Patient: sex M, age 73
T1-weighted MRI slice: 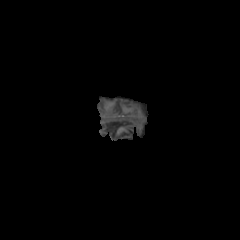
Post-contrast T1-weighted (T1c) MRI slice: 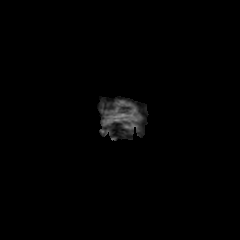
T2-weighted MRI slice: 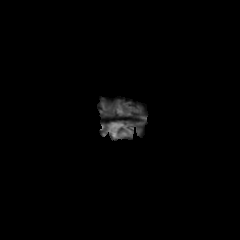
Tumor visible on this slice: no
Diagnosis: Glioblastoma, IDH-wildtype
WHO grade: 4